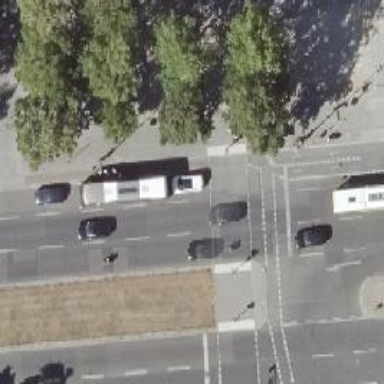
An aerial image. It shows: Road crossing with traffic signals.